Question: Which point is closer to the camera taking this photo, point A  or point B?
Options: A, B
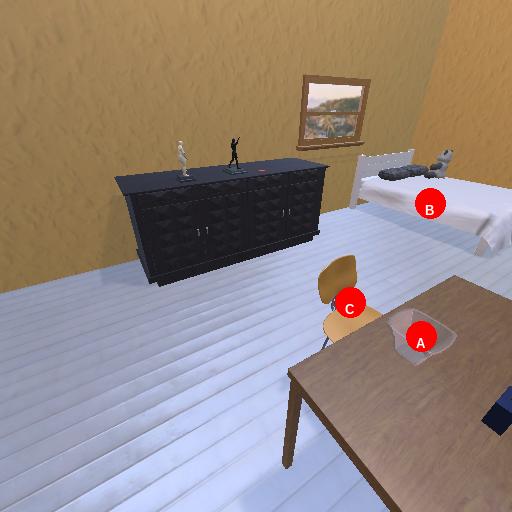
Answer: A